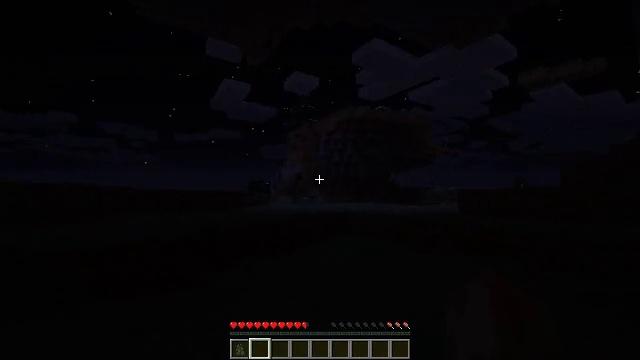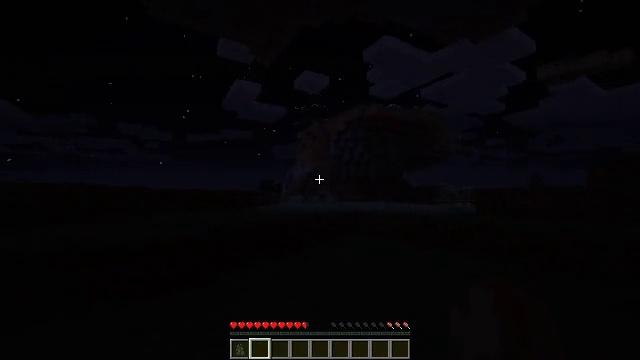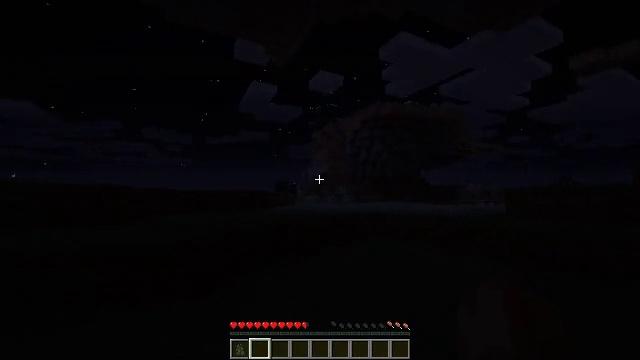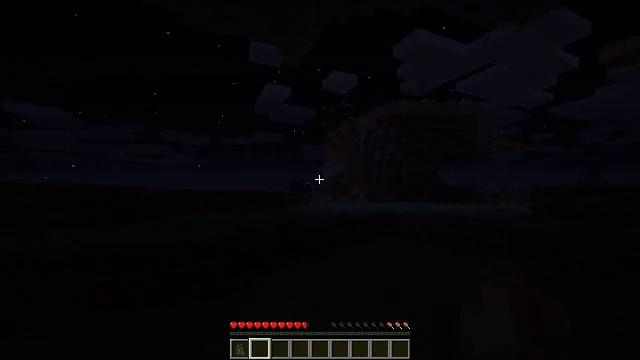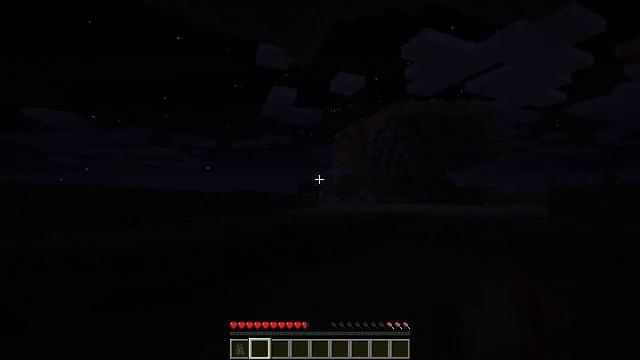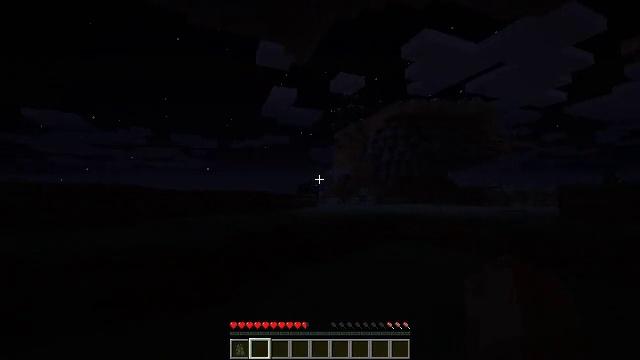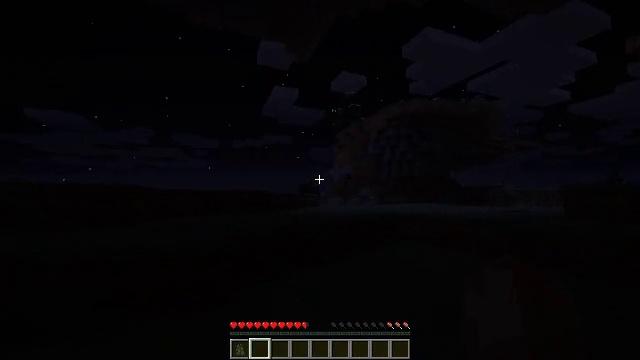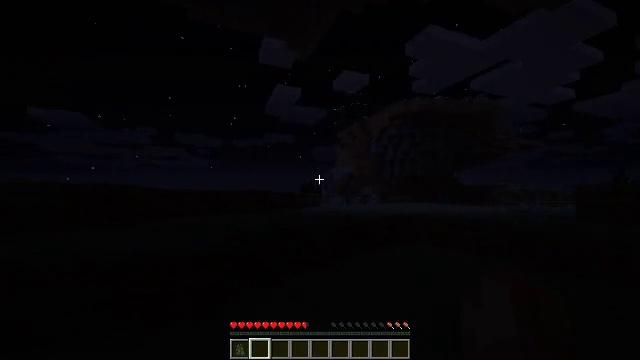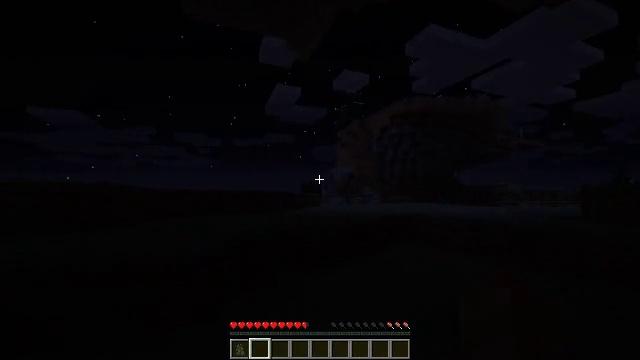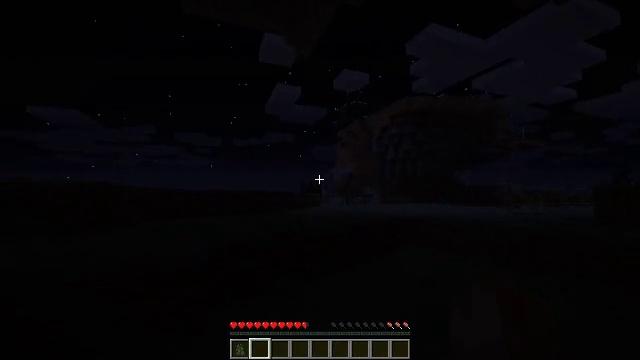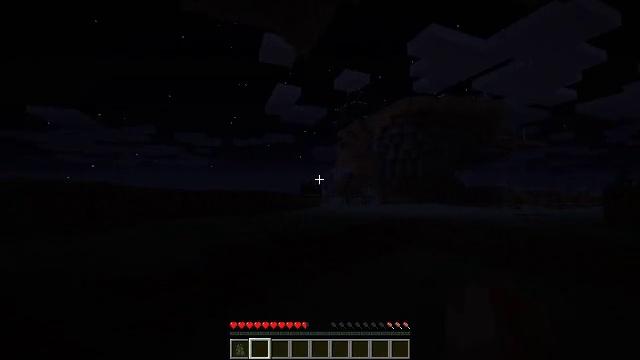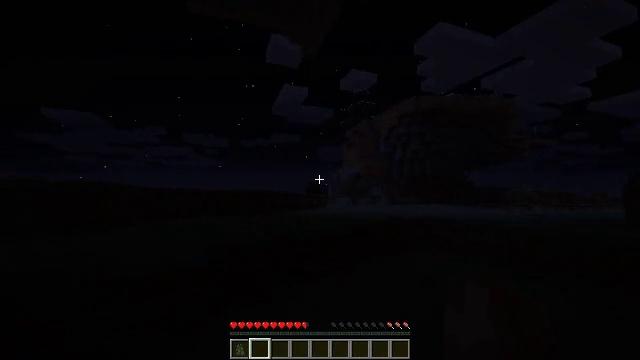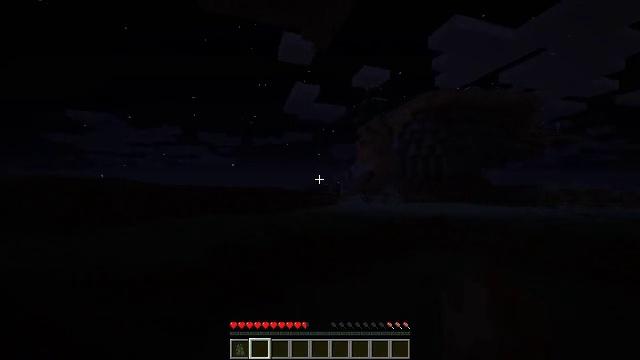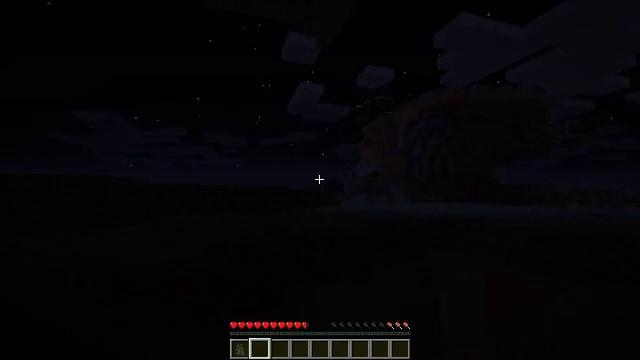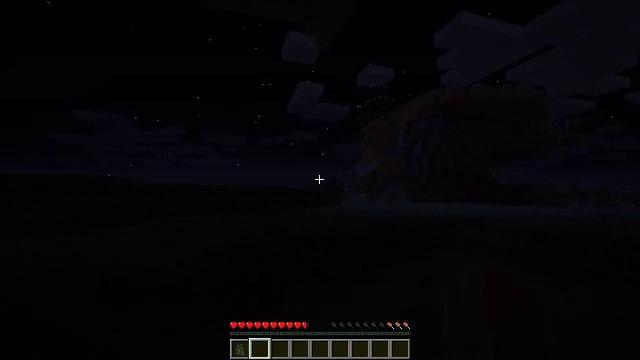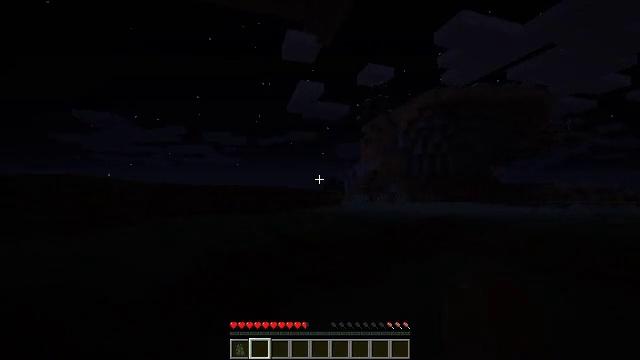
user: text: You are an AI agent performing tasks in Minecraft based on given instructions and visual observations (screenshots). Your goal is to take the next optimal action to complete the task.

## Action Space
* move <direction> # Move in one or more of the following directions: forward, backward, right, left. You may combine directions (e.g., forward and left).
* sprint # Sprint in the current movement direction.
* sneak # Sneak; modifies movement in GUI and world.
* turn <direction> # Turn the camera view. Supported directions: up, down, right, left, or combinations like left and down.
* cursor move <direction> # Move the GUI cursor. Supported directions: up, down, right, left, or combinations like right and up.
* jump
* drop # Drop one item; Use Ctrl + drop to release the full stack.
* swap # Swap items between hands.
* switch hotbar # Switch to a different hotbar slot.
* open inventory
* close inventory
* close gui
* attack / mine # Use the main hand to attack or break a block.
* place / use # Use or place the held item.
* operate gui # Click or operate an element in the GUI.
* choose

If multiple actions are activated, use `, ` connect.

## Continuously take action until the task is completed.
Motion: motion action
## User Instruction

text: Mine the sea lantern from the ocean monument.
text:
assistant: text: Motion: move forward, sprint, turn left
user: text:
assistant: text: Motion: move forward, sprint, turn left
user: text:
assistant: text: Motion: move forward, sprint, turn left
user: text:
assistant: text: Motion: move forward, sprint, turn left
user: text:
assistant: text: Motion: move forward, sprint
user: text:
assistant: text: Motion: move forward, sprint
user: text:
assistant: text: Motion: move forward, sprint
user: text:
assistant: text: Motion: move forward, sprint
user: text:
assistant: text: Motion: move forward, sprint
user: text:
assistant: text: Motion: move forward, sprint
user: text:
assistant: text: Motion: move forward, sprint, turn left
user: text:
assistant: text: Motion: move forward, sprint, turn left
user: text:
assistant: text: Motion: move forward, sprint
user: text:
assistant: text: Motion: move forward, sprint
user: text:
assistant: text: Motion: move forward
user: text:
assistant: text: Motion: move forward
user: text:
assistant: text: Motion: move forward
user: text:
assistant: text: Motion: move forward
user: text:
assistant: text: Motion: move forward
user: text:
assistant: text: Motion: move forward
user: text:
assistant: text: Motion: move forward
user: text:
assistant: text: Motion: move forward
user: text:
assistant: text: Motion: move forward
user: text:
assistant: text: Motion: move forward
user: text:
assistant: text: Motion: move forward
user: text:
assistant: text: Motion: move forward
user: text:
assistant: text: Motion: move forward
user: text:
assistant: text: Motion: move forward
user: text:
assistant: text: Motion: move forward
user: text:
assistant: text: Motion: move forward